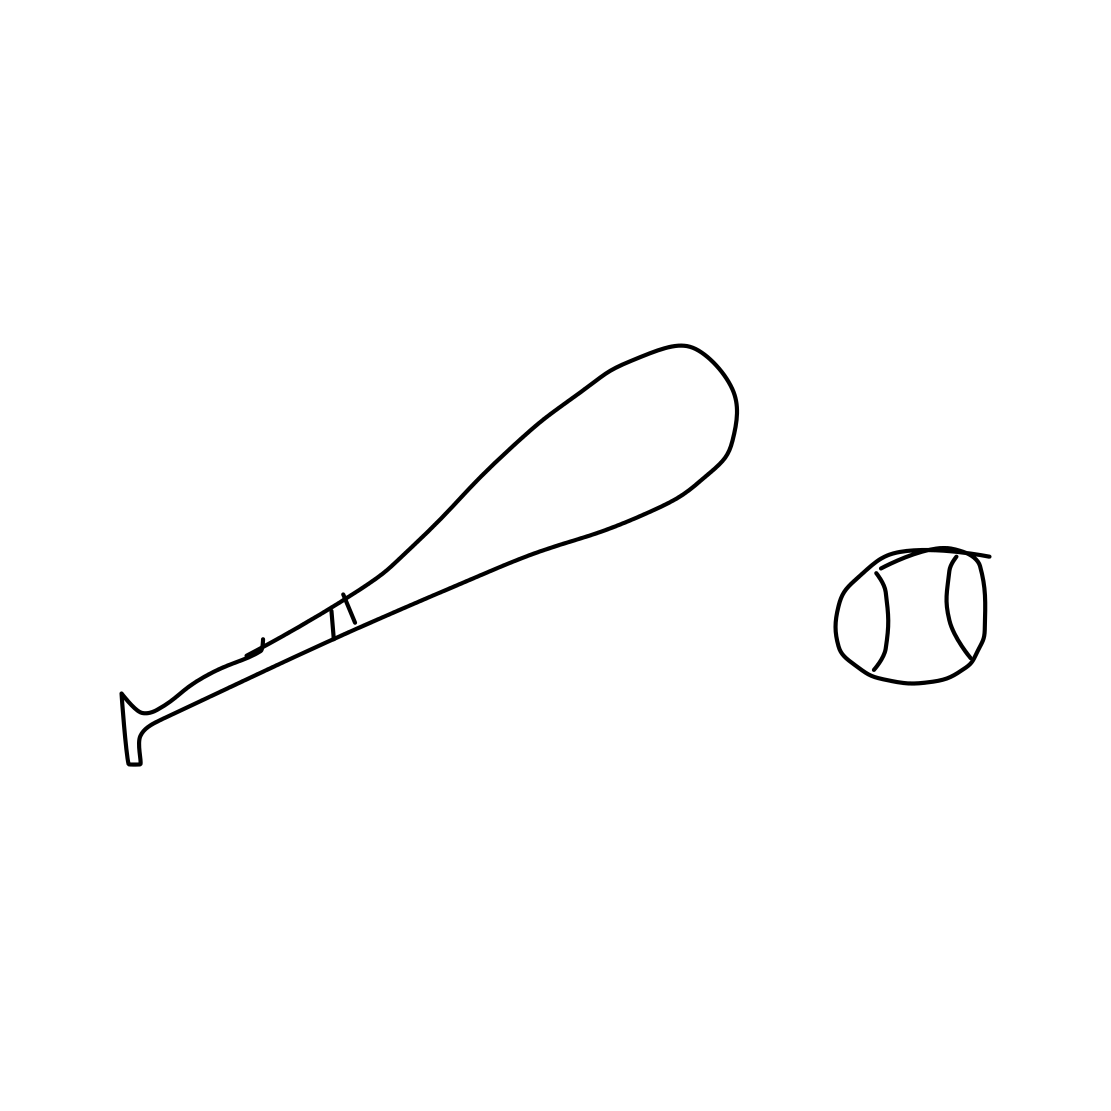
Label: baseball bat